Question:
I imported a plain text file into my XNA game, and I'm not sure which Content Importer AND Content Processor to specify, could anyone point me in the right direction? I don't need to do anything special with the file, it's just plain text.. I didn't think it'd need one since I'm just reading it with a StreamReader, so I would like to avoid converting it to .XNB, if possible.
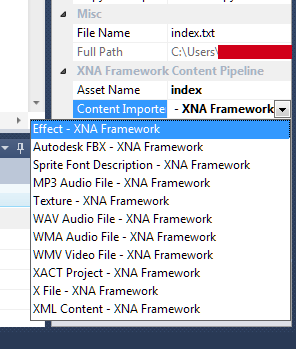
Answer: You're overcomplicated something very simple. You don't need to put it in your content project at all. You should bundle it with your actual application and put it in the same directory as your application, or use the 'Copy To Output Directory' property on the file after you put it in your regular project (in a 'Content' folder, if you really need to).
After that, it's just opening a FileStream of 'File.Open' on '"index.txt"'.
Good luck!